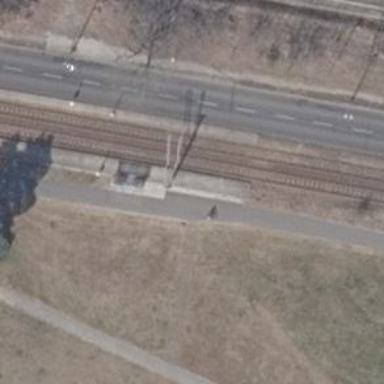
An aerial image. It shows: Platform for public transport with shelter. This railway platform is for trams.